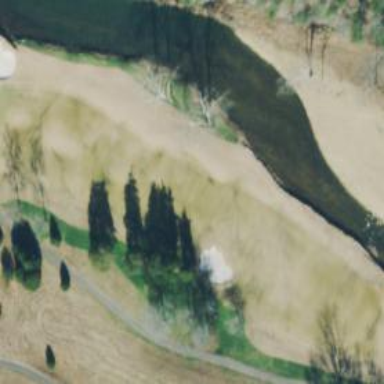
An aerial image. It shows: View of golf hole.